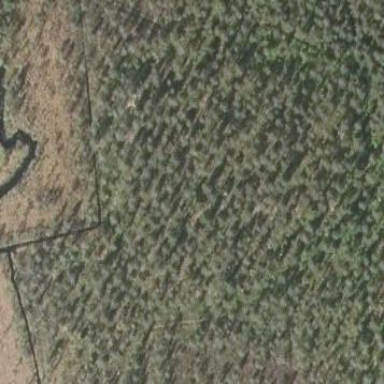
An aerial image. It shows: Needle-leaved woodland.